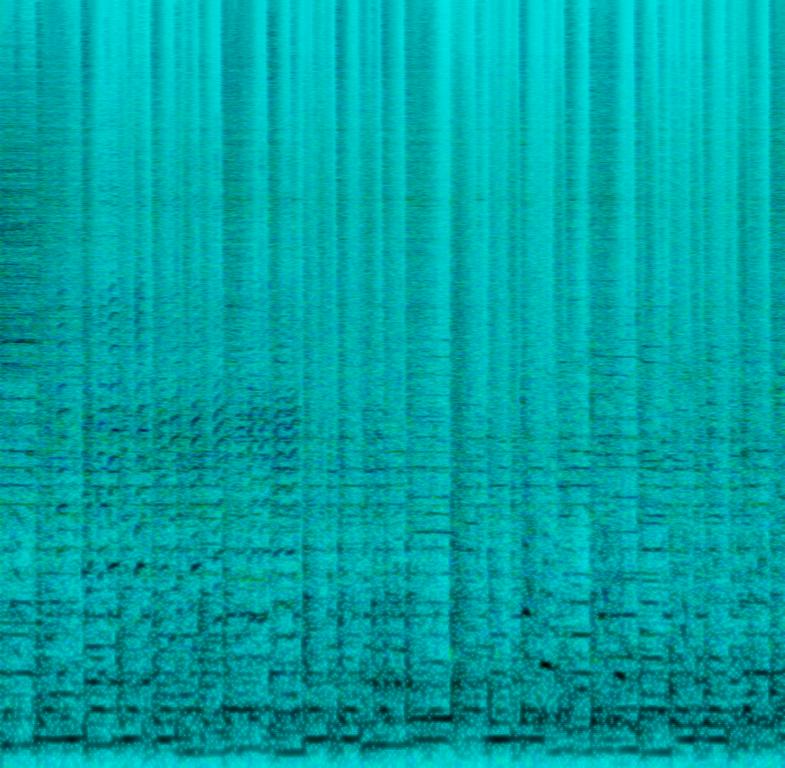
This is the live performance of an afrobeat music piece. There is a male voice singing occasionally. The melody is being played by a wide variety of instruments such as the electric guitar, the keyboard and the bass guitar. There is a saxophone playing a solo. In the rhythmic background, there is an acoustic drum beat in the style of afrobeat. It is joined by percussive elements. There is a vibrant atmosphere in this recording. This piece could be playing in the background of a West African cuisine restaurant.